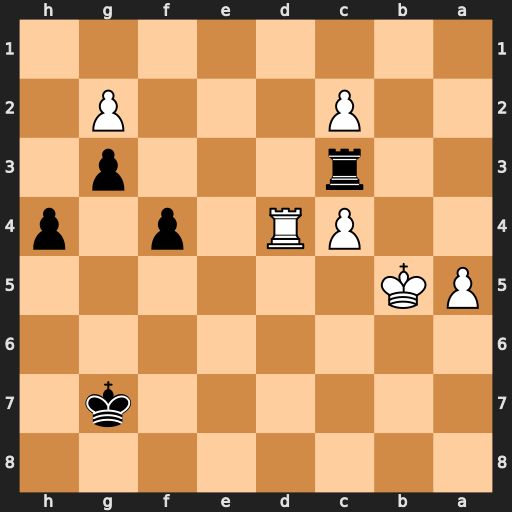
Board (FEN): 8/6k1/8/PK6/2PR1p1p/2r3p1/2P3P1/8
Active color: b
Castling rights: -
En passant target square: -
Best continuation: h3 gxh3 g2 Rxf4 Rg3